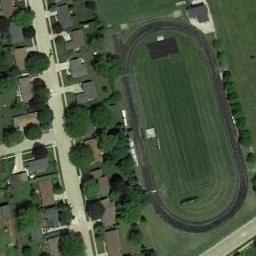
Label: ground_track_field